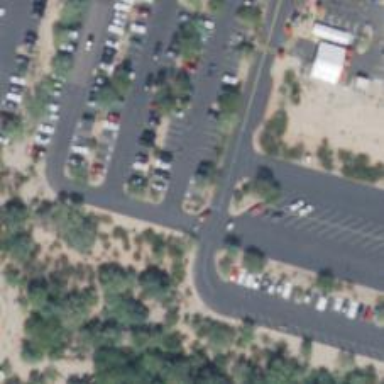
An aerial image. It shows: Parking space.